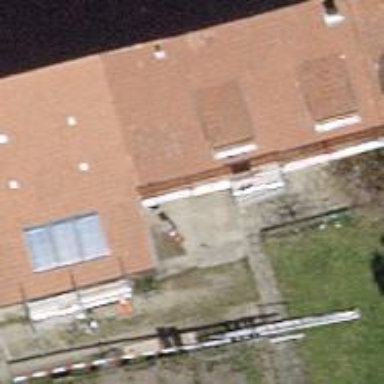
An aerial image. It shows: Building with tile roof.